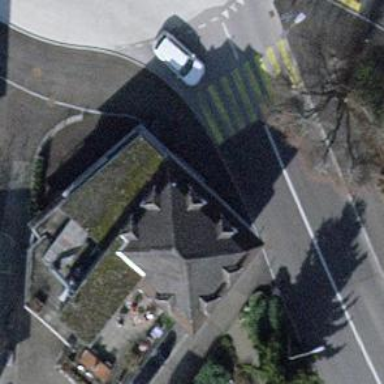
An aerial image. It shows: Bar.